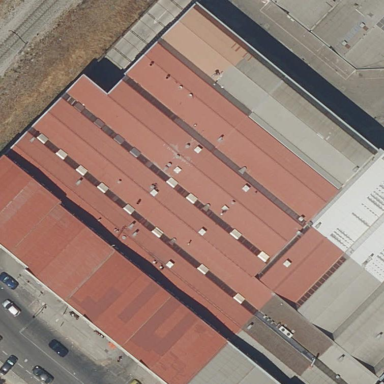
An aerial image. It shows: Industrial building.